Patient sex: M
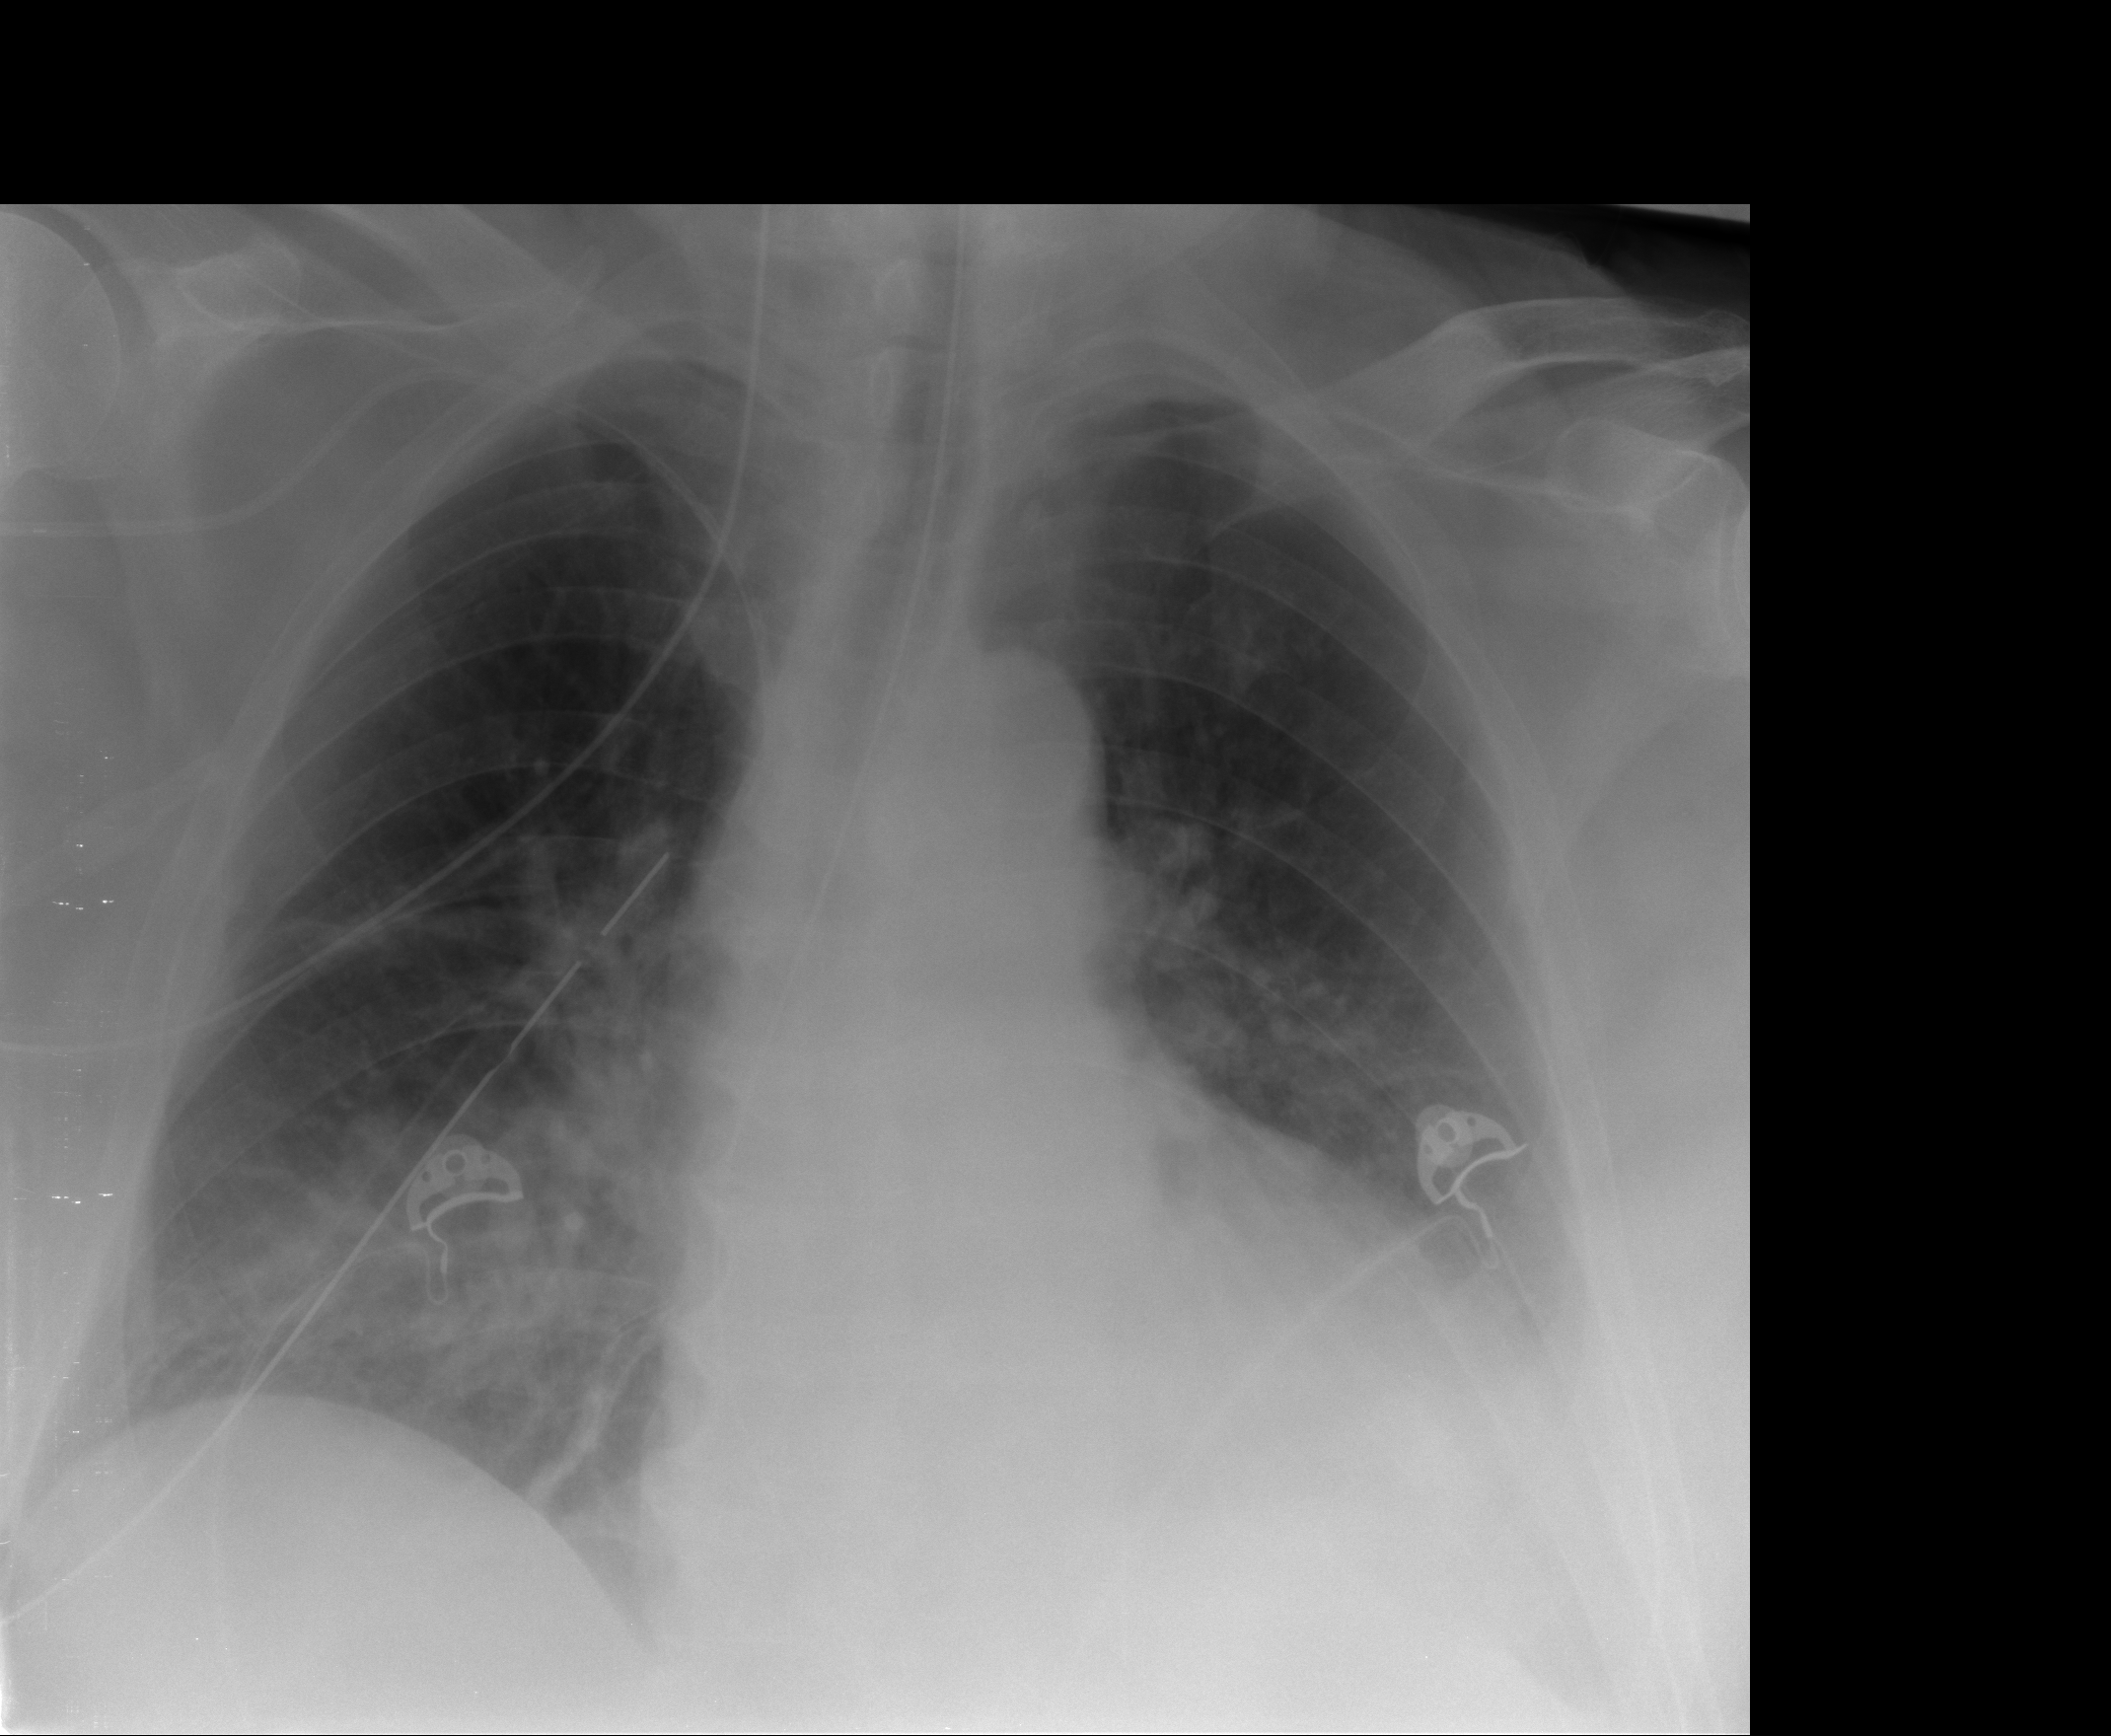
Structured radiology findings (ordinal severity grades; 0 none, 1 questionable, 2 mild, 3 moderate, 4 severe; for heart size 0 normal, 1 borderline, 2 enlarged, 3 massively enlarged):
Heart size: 2
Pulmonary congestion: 0
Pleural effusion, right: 0
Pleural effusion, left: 2
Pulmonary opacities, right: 2
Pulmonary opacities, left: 1
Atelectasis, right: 2
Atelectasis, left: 2